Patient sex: M
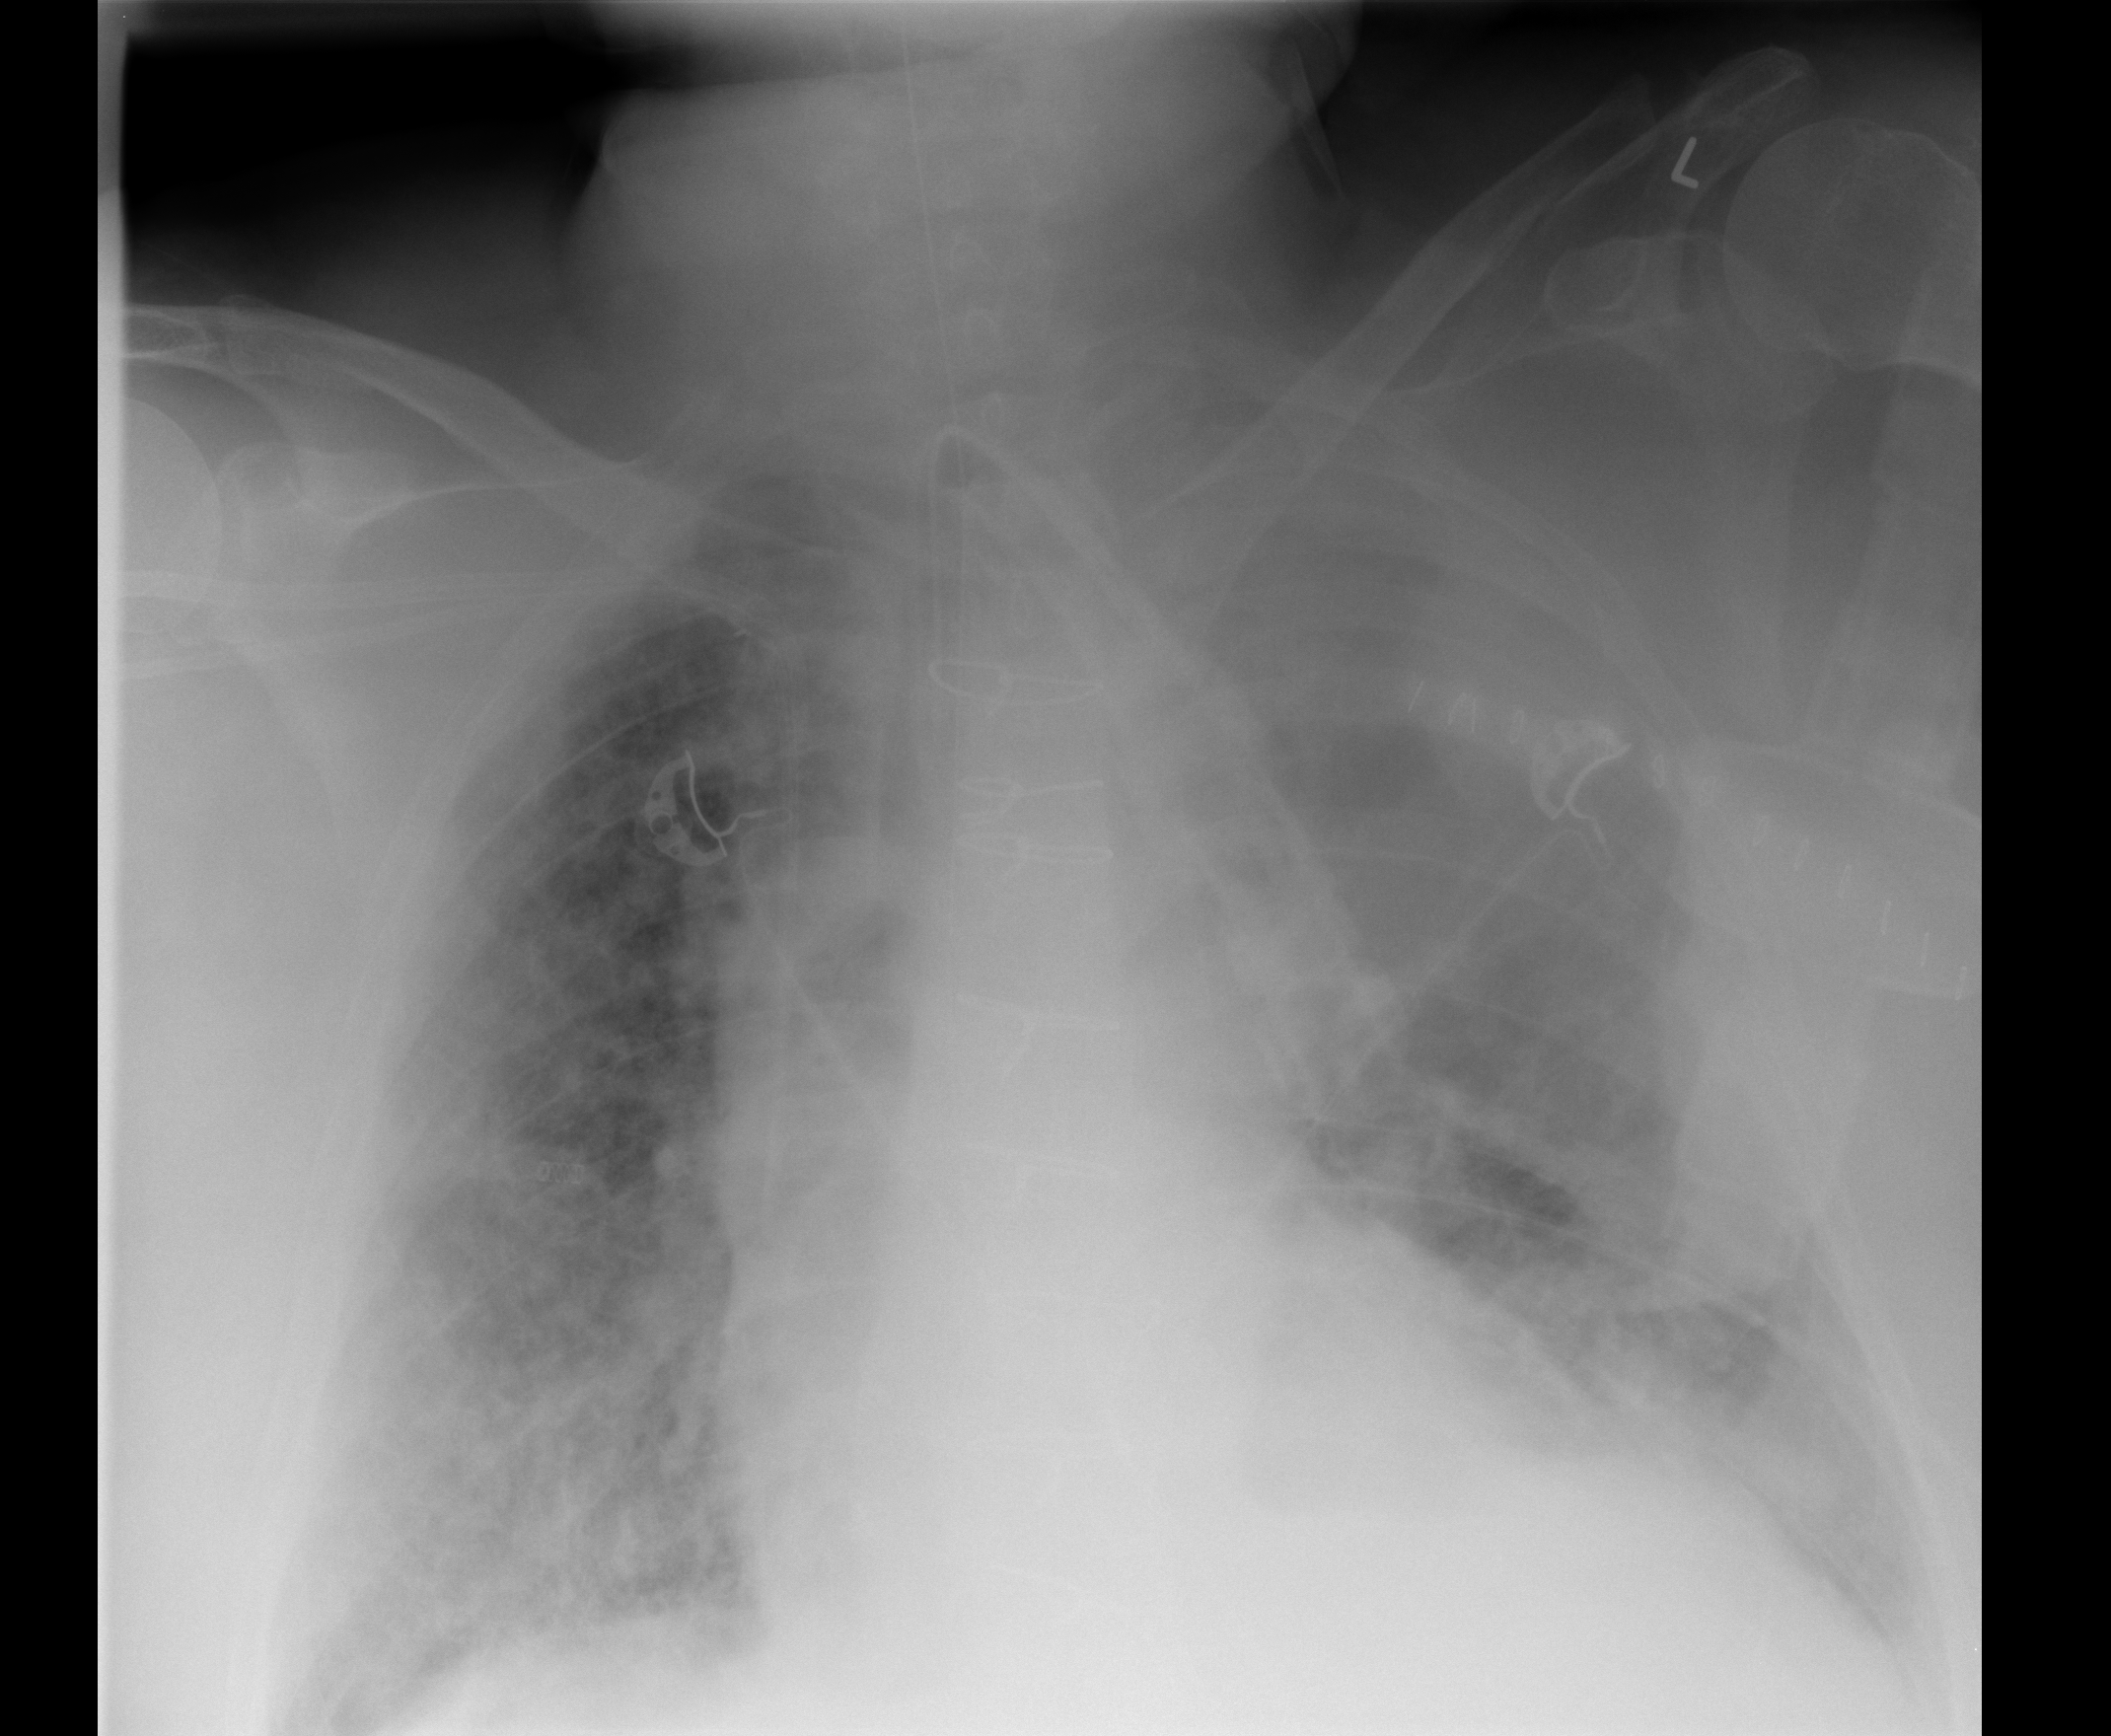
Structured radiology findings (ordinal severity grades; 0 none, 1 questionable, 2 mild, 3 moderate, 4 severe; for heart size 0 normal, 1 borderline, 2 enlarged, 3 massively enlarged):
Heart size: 0
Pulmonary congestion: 2
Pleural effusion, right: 2
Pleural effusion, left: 3
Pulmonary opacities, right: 3
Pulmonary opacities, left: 0
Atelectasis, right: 0
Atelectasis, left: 3